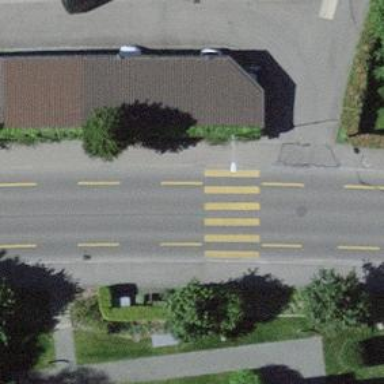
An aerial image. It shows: Marked crossing with zebra markings.